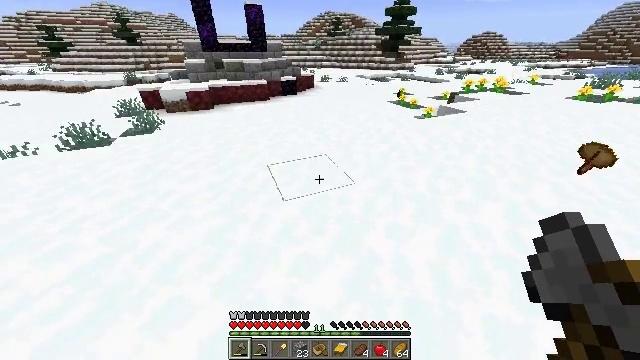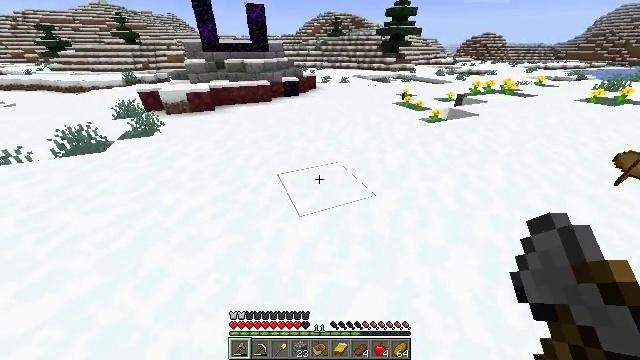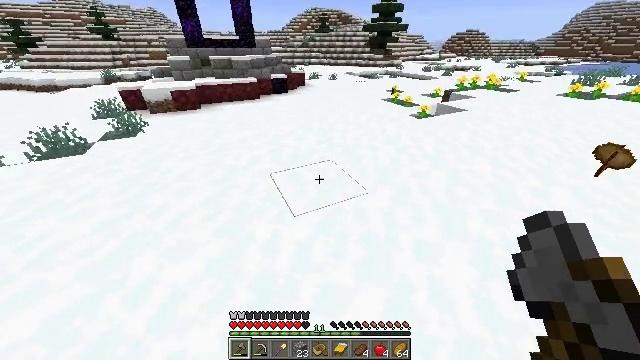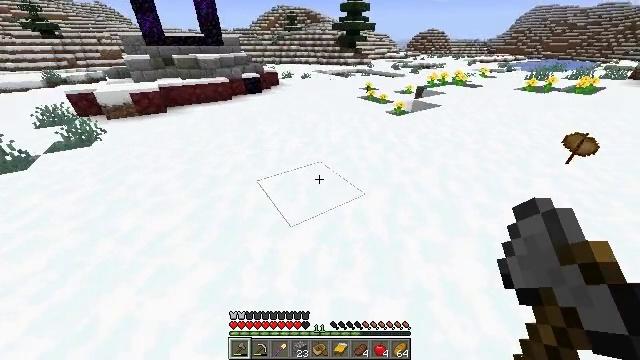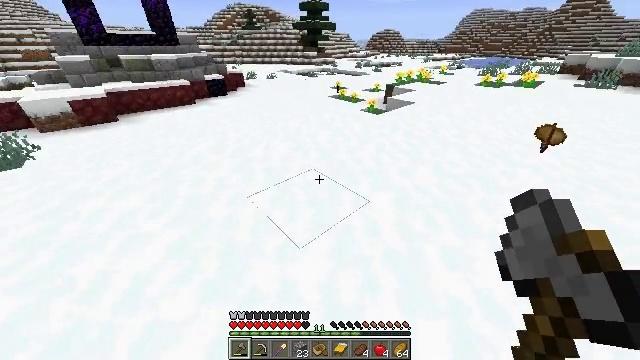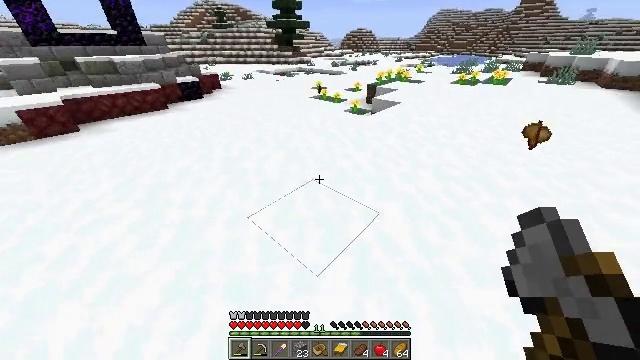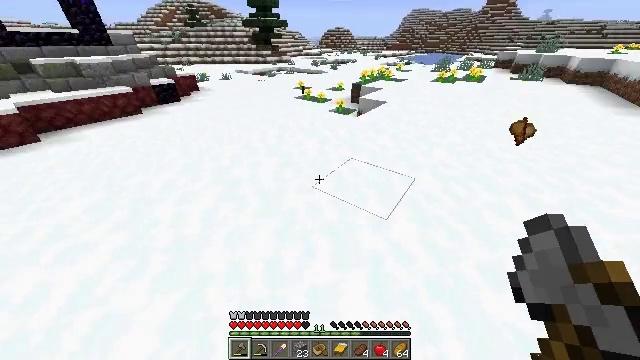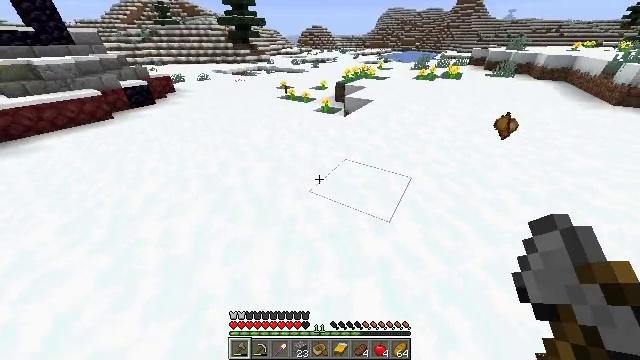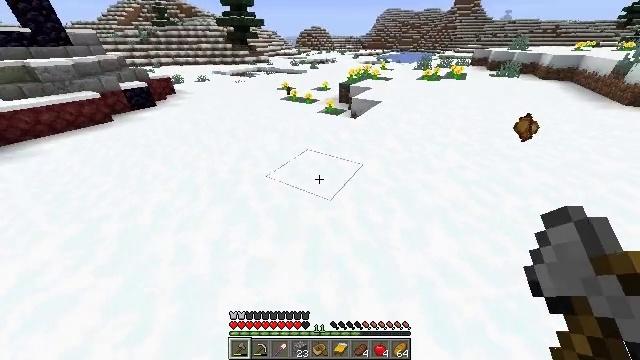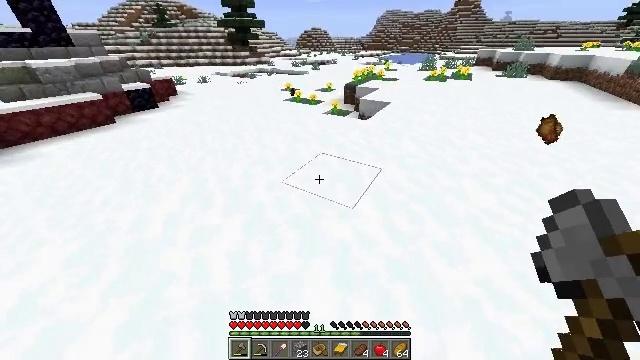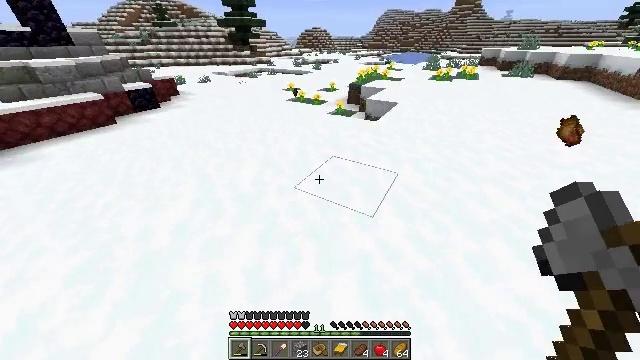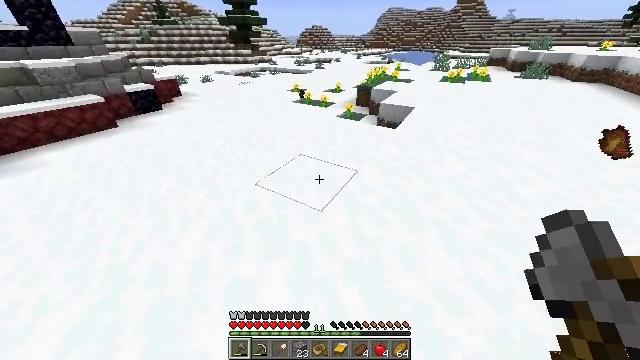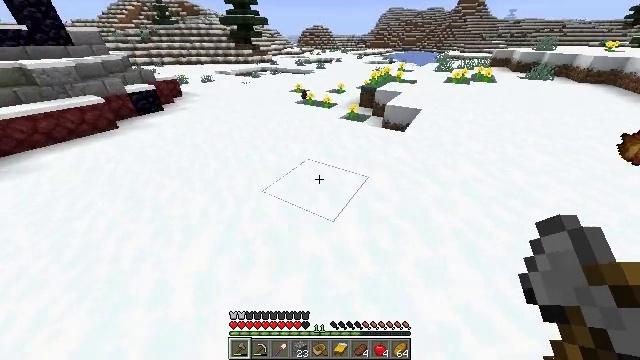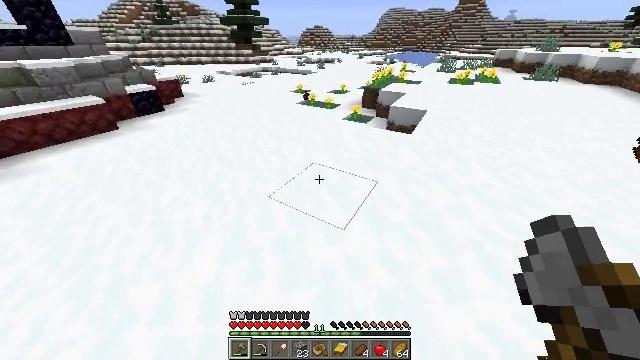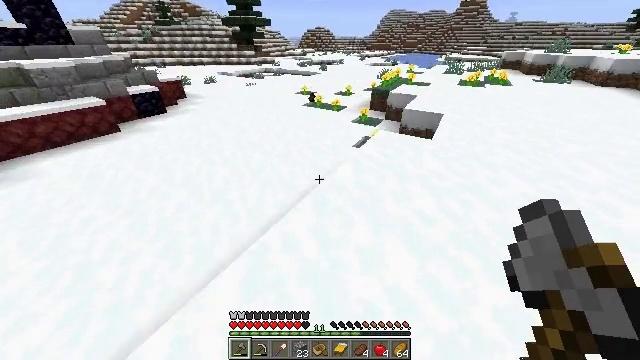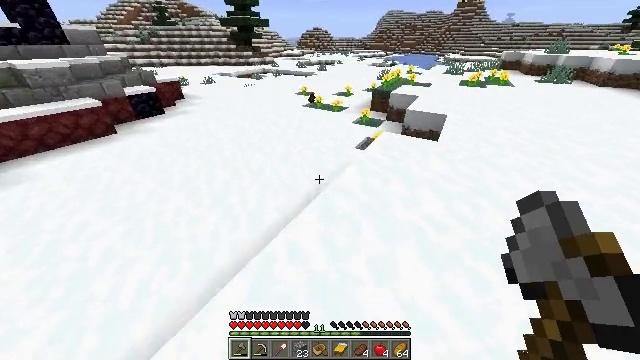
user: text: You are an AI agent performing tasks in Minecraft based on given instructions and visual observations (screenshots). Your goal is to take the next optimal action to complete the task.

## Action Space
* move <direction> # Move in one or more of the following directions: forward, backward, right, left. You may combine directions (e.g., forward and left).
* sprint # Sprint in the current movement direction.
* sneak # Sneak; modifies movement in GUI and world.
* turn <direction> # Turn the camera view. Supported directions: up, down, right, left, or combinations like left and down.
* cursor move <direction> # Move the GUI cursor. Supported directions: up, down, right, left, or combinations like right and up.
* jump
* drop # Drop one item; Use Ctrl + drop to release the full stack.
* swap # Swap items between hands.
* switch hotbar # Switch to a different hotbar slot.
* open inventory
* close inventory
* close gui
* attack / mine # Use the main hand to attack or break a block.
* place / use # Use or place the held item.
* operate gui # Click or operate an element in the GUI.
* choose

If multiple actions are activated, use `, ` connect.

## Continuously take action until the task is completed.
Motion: motion action
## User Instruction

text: Break the snow block.
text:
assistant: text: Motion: move forward and move left
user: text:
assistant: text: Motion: move forward and move left, turn right
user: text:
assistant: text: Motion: move forward and move left, turn right
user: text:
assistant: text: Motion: move forward and move left, turn right
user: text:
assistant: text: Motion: move forward and move left, turn right
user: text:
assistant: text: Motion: move forward and move left, turn right
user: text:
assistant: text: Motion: move forward and move left, turn right
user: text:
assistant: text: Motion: move forward and move left
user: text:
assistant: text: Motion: move forward and move left
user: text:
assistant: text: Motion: move forward and move left
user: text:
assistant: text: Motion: move forward and move left
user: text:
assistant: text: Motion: move forward and move left
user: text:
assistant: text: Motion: move forward and move left
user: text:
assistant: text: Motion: move forward and move left
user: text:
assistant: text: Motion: move forward
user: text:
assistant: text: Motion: move forward, turn right
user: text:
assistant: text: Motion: move forward, turn right
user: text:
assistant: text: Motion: move forward, turn right
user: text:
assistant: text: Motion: move forward, turn right and up
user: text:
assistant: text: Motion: turn right
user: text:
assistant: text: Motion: no_op
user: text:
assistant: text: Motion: no_op
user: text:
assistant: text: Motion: no_op
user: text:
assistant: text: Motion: no_op
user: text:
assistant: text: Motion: no_op
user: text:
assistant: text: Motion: no_op
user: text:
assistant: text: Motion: no_op
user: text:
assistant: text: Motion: no_op
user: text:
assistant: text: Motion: no_op
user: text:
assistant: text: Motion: no_op